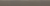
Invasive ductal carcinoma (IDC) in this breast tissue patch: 0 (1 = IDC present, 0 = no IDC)